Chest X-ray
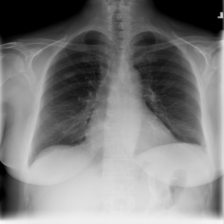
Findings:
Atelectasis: positive
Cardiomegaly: negative
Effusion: negative
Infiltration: negative
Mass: negative
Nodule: negative
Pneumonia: negative
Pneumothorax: negative
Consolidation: negative
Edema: negative
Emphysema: negative
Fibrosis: negative
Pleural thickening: negative
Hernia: negative